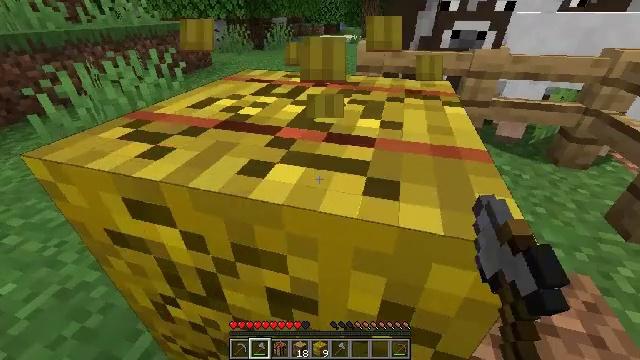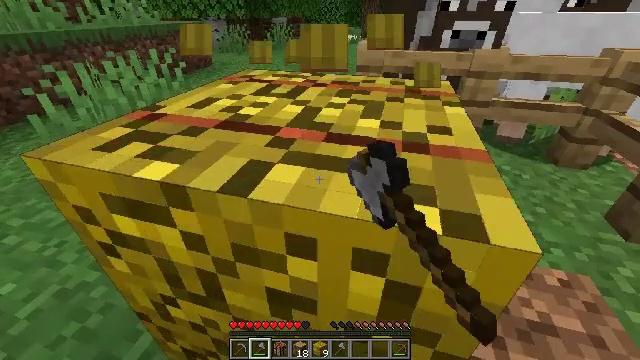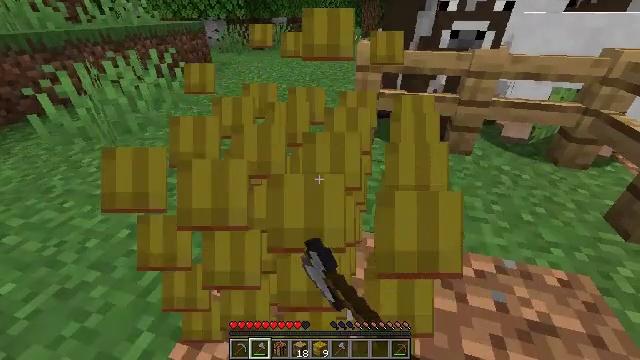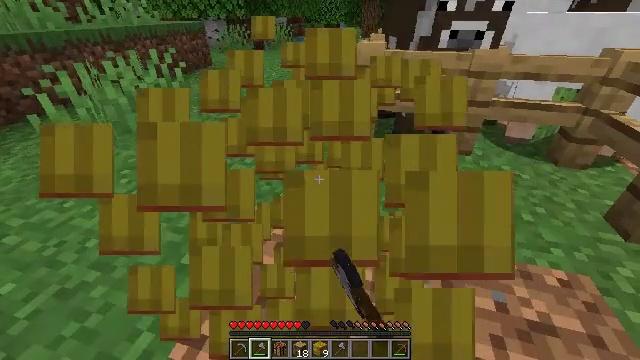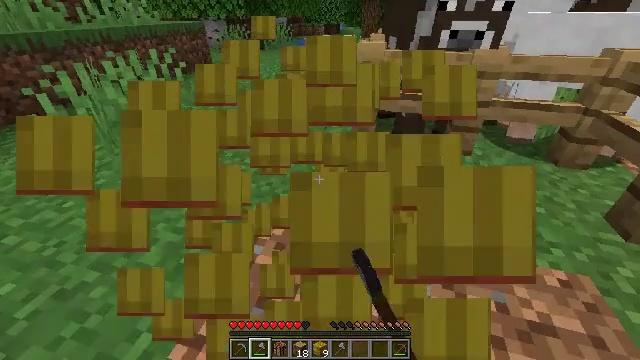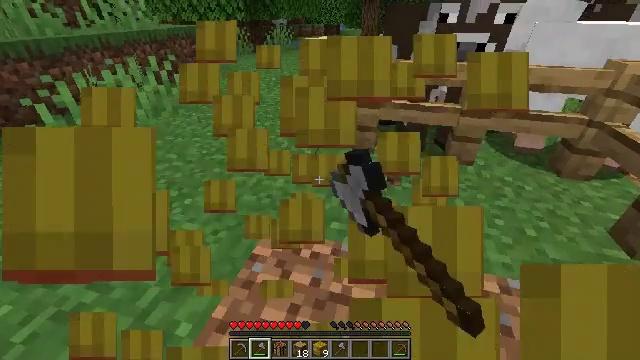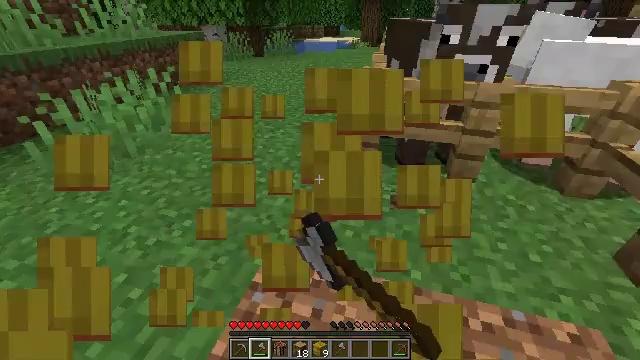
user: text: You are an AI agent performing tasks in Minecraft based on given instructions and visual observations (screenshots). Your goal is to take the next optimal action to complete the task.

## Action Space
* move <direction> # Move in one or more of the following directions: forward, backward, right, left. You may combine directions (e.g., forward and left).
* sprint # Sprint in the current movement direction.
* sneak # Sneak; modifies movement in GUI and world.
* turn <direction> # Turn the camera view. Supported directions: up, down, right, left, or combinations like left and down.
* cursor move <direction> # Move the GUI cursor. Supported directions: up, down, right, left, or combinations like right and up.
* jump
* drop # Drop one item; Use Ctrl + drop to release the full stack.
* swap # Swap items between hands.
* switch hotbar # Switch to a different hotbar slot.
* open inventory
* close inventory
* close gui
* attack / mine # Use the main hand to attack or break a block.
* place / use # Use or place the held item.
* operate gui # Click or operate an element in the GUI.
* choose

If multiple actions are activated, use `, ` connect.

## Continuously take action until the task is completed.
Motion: motion action
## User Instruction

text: Break the hay block to collect it.
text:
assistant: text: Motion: sneak, attack / mine
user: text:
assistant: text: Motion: sneak, attack / mine
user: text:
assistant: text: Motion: sneak, attack / mine
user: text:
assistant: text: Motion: move forward, attack / mine
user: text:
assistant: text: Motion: move forward, attack / mine
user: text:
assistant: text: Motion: move forward, attack / mine
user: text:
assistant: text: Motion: attack / mine